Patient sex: M
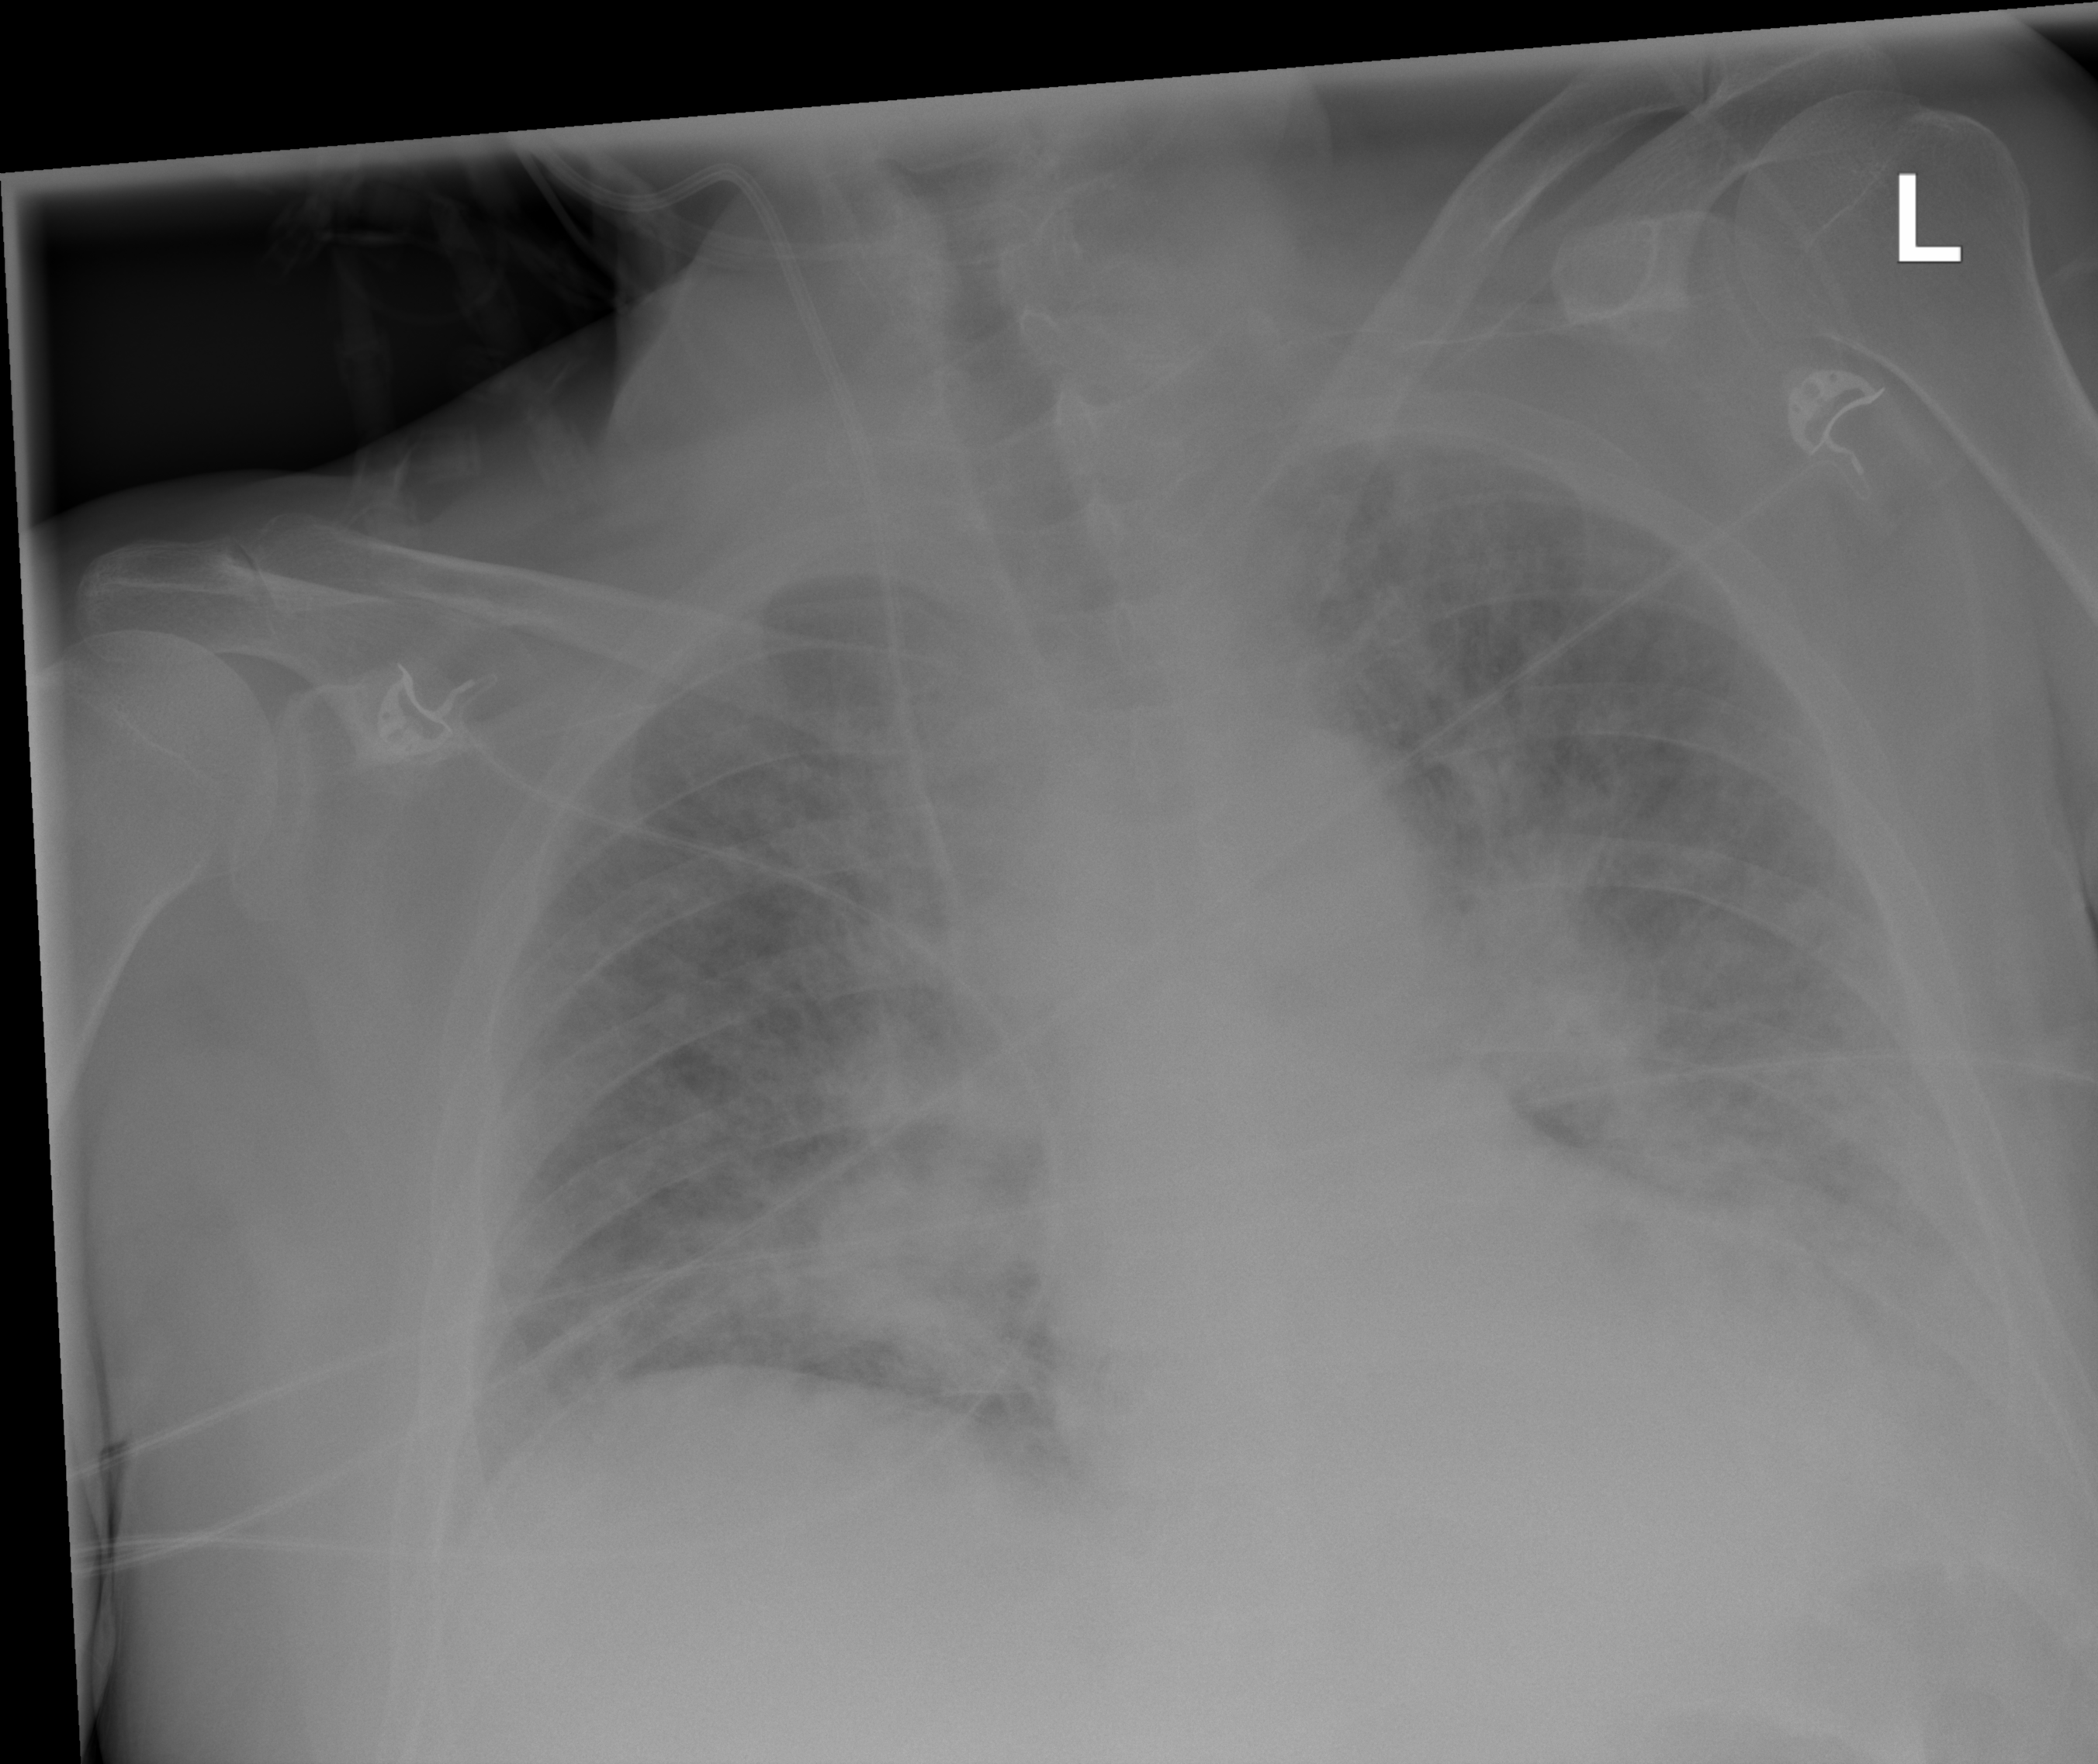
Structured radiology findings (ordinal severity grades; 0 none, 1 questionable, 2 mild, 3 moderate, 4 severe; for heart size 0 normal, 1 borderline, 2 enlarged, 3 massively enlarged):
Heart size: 0
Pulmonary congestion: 3
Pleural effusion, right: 1
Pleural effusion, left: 2
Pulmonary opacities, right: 2
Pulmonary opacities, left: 2
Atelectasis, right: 2
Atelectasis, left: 2